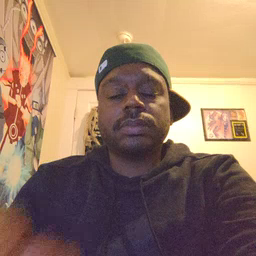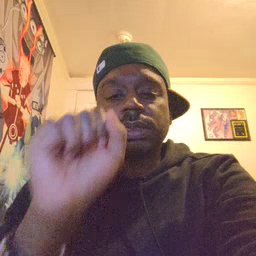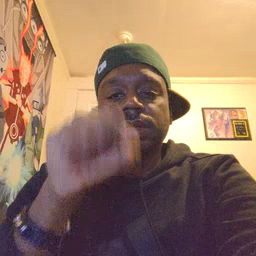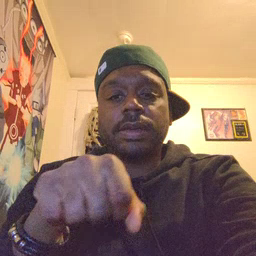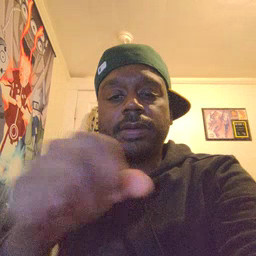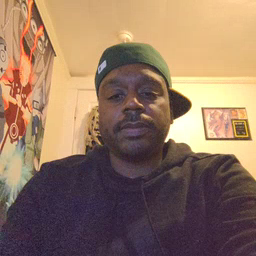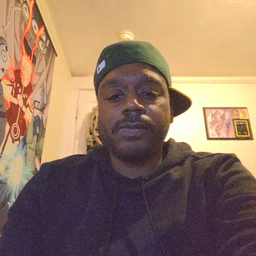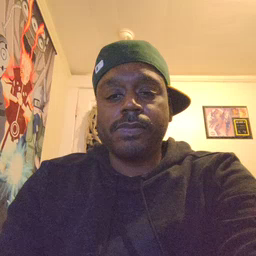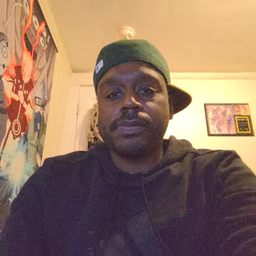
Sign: can